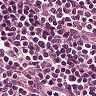
Metastatic tissue present: no